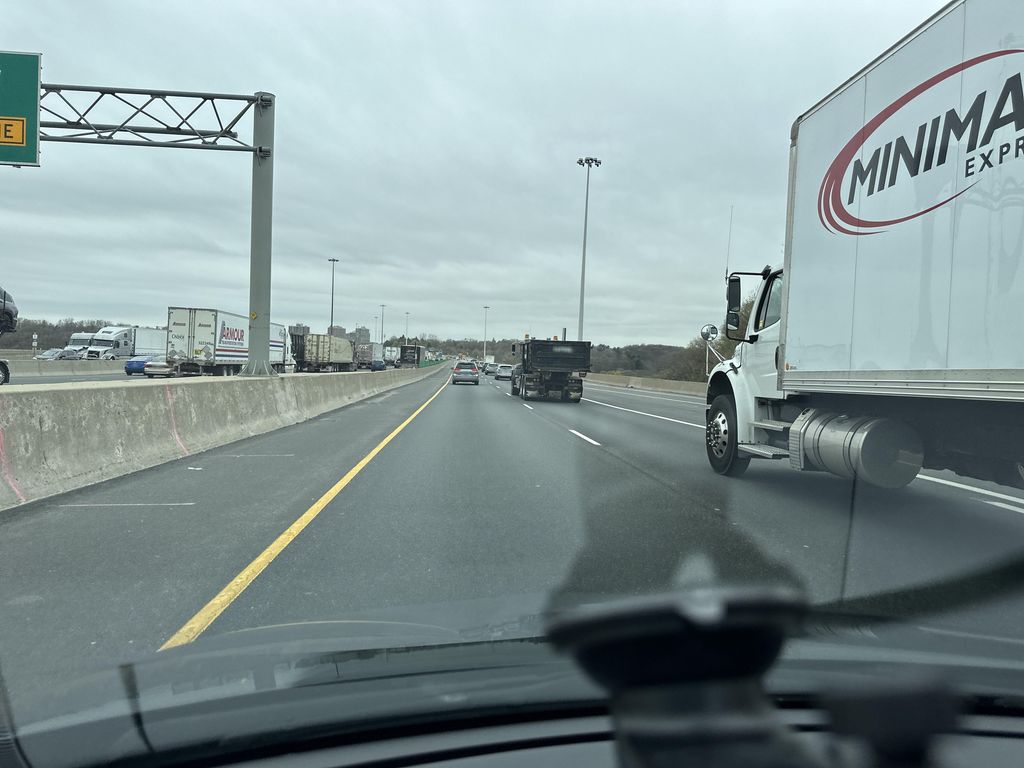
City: toronto